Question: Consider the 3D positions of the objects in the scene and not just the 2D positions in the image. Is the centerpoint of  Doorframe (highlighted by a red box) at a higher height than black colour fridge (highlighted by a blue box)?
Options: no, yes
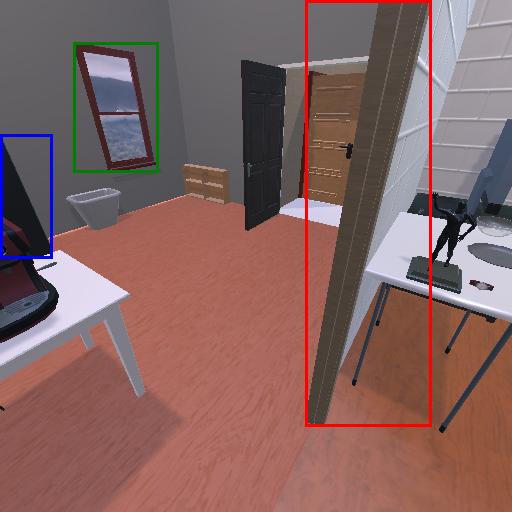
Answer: no